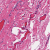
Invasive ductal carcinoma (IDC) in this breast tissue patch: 0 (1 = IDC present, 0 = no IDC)